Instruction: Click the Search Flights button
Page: home
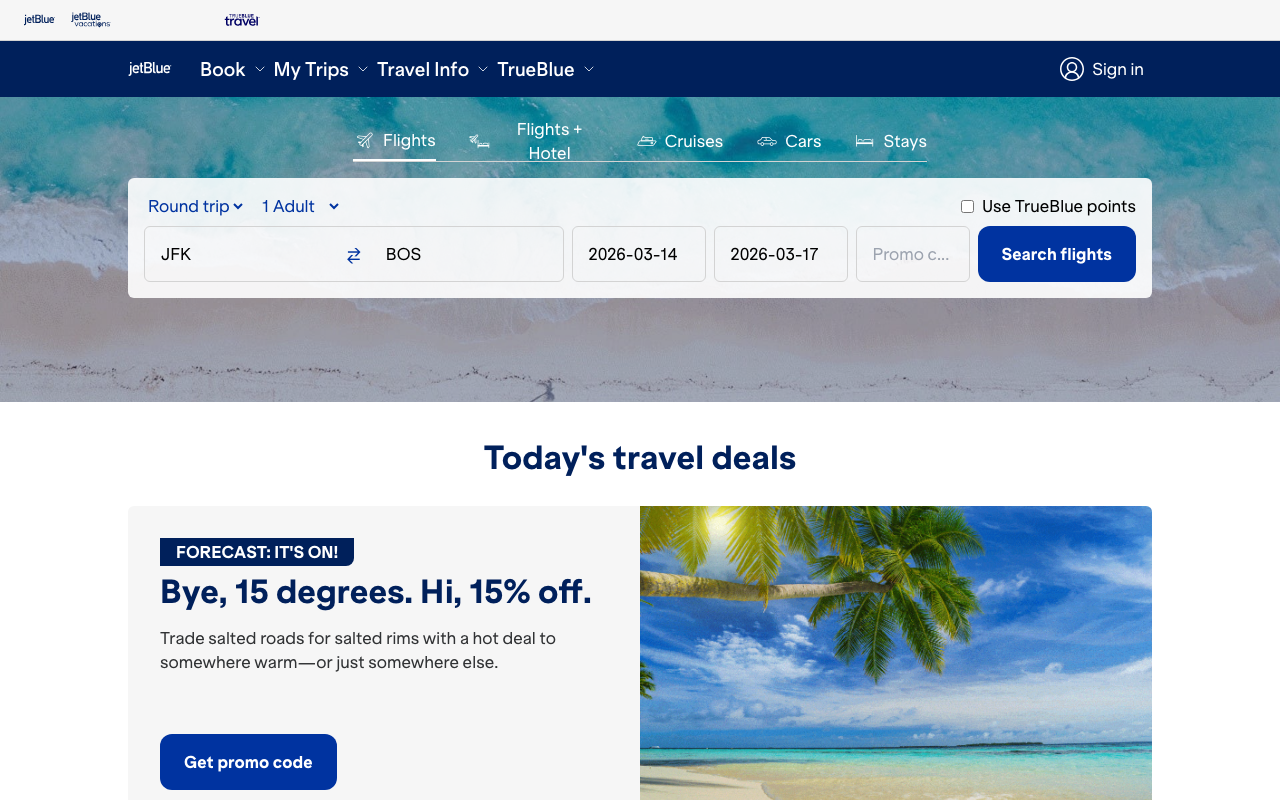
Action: click